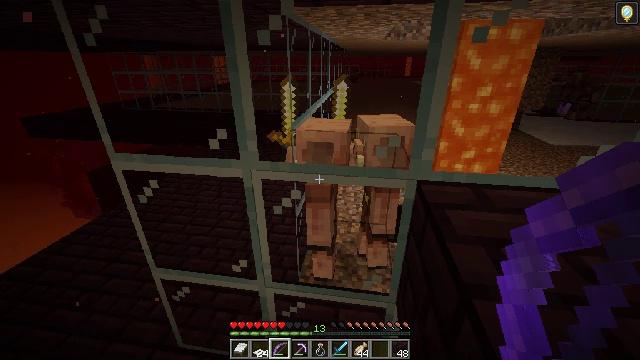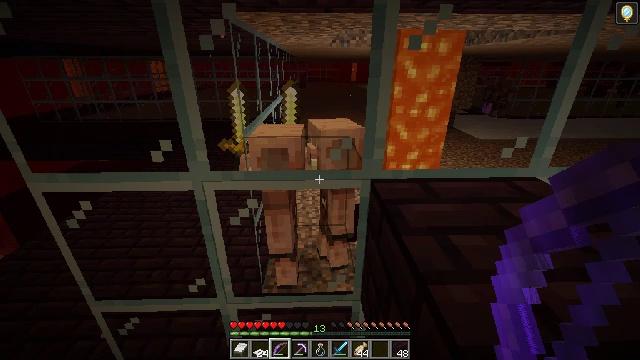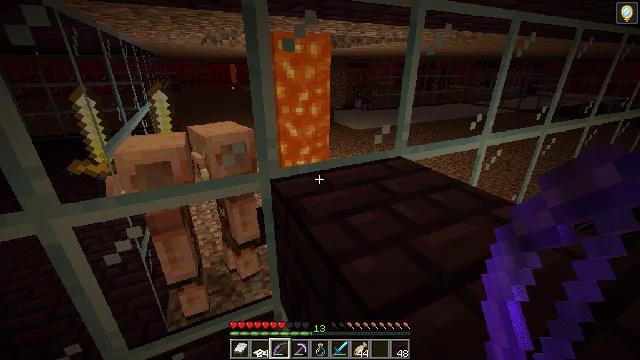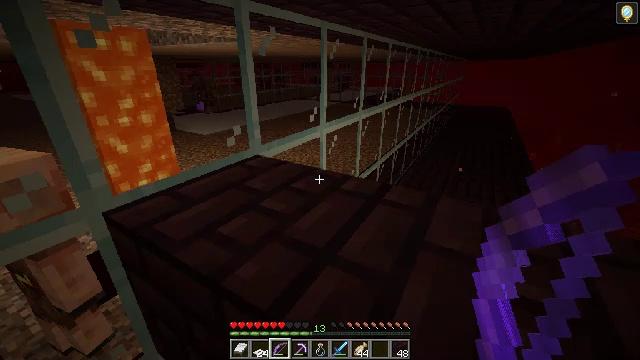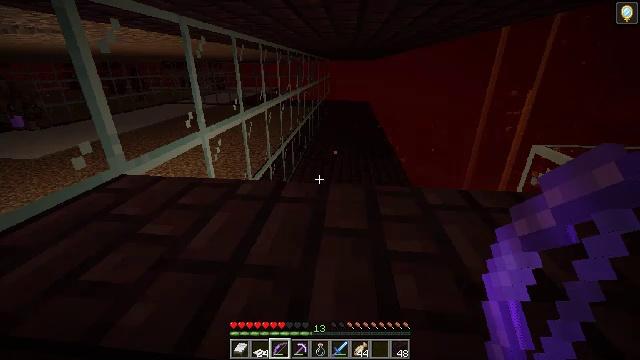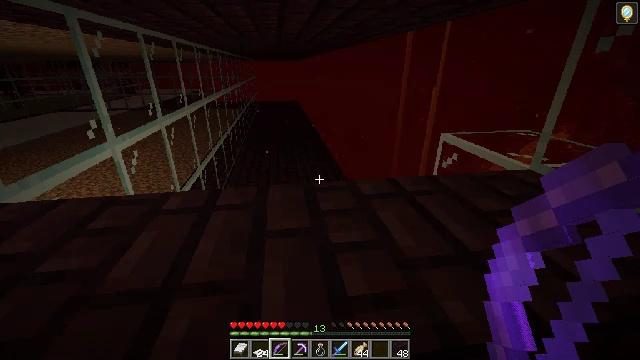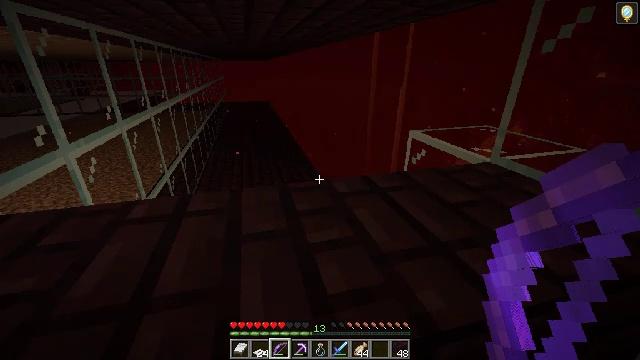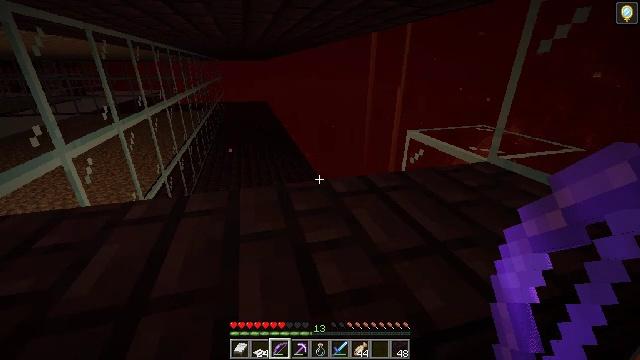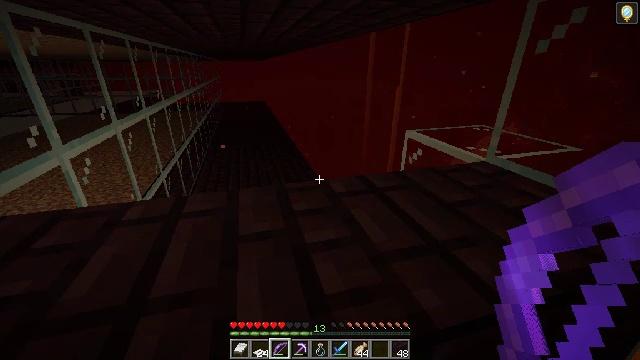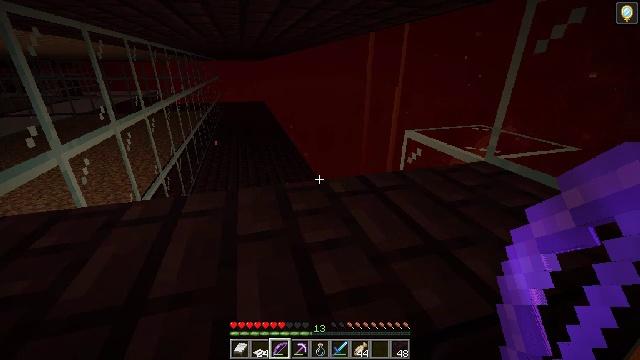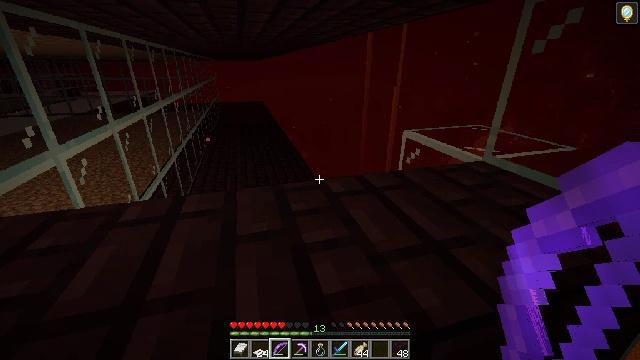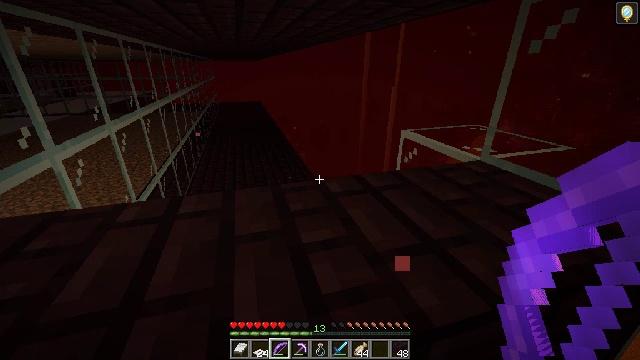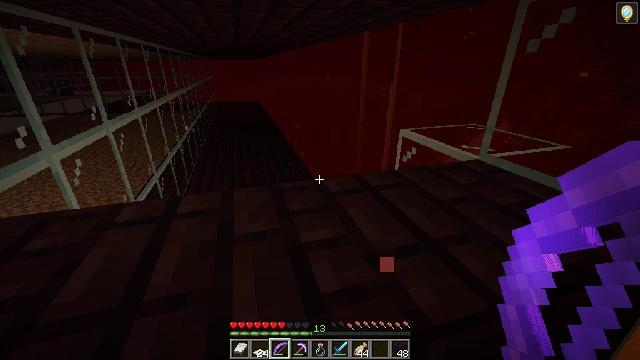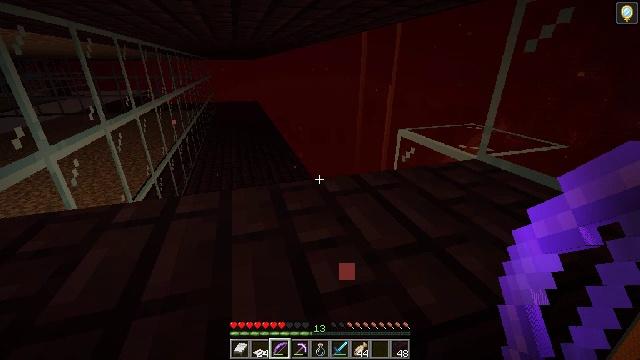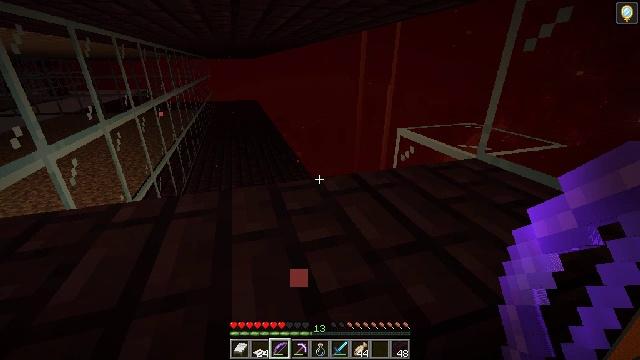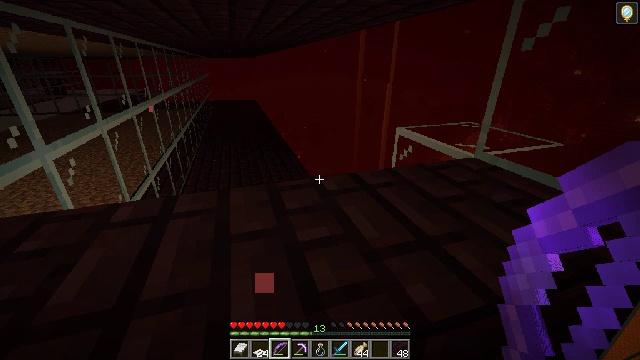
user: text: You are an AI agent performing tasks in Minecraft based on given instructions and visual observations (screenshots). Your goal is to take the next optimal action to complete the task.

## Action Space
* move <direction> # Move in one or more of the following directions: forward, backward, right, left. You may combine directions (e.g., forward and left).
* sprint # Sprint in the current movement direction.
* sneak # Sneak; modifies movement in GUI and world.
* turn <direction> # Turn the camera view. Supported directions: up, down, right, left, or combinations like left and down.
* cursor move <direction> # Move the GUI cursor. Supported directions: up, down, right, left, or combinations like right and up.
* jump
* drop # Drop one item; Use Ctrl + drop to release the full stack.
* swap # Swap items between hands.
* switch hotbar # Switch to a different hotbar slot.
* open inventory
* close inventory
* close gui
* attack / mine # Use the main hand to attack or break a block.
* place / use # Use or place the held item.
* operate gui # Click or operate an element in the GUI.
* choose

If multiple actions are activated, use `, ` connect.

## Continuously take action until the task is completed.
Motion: motion action
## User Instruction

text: Harvest nether bricks from a structure.
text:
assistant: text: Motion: turn right and up
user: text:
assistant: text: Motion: turn right
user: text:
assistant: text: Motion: turn right
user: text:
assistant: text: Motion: turn right
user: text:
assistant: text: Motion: turn right
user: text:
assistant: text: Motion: turn right
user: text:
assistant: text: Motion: no_op
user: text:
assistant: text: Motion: no_op
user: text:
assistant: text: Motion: no_op
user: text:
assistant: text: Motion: no_op
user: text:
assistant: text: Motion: no_op
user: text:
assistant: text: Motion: no_op
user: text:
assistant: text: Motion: no_op
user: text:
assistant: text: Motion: no_op
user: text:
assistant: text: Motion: no_op
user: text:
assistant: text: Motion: no_op
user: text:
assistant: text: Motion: turn down
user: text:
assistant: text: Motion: turn down
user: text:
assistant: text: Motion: turn left and down, jump
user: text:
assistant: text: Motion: turn left and down, jump
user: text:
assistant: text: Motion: turn left and down, jump
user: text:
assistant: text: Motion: turn down, jump
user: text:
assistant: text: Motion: turn down, jump
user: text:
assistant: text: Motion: jump
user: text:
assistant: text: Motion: jump
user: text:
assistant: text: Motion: jump
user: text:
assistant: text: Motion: jump
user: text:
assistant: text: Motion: jump
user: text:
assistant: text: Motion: no_op
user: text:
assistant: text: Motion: no_op